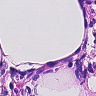
Metastatic tissue present: no